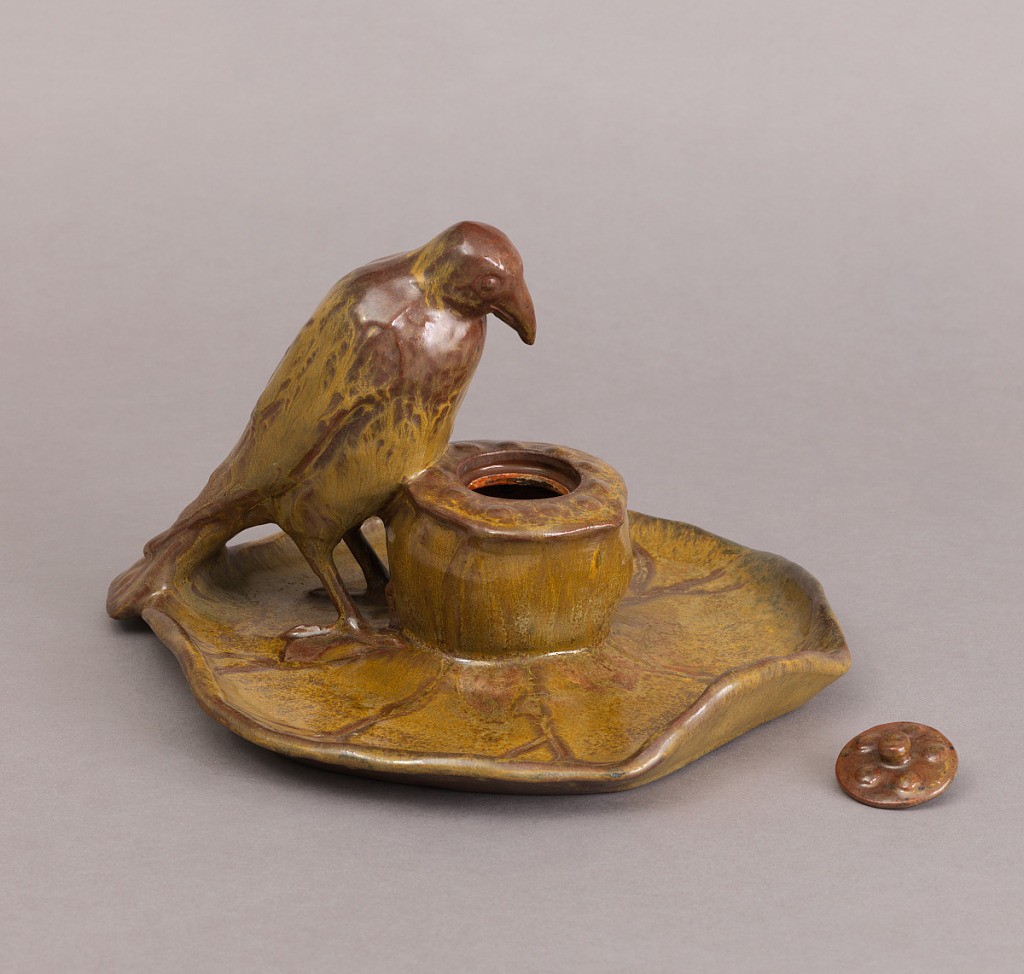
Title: Inkwell and cover
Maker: Rookwood Pottery, American, 1880 - 1967
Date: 1903
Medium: earthenware, glaze
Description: Body (a) composed of figure of a rook standing on a ribbed lillypad, the bird's tail overhanging the edge and its breast supported by the slightly opened center flower which forms the inkpot; separate knobbed lid (b) sits on the inkpot. Overall form and lid covered in mustard yellow to brown glaze.